Question: So I have this table, three of the columns are:

So I wanna get the 'id_keg', and the 'persen' (SELECT DISTINCT).
The 'persen' is the average of 'persen' with the same 'id_keg'.
The result will be pretty much like this:
'''
----------------------
| id_keg | persen |
----------------------
| 202 | 98.00 |
| 101 | 98.89 |
| 102 | 96.43 |
----------------------
'''
I can't seem to find the way to do this. I want to get id_keg and the persen.
I only understand this and I know this won't do:
'''
SELECT AVG (persen) WHERE id_keg=202 FROM laporan.
'''
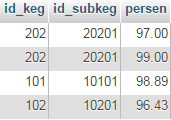
Answer: You need a Group By clause:
'''
SELECT id_keg, AVG(persen) FROM laporan GROUP BY id_keg
'''